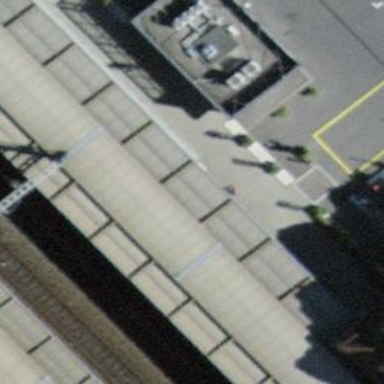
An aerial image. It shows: Entrance to train station.